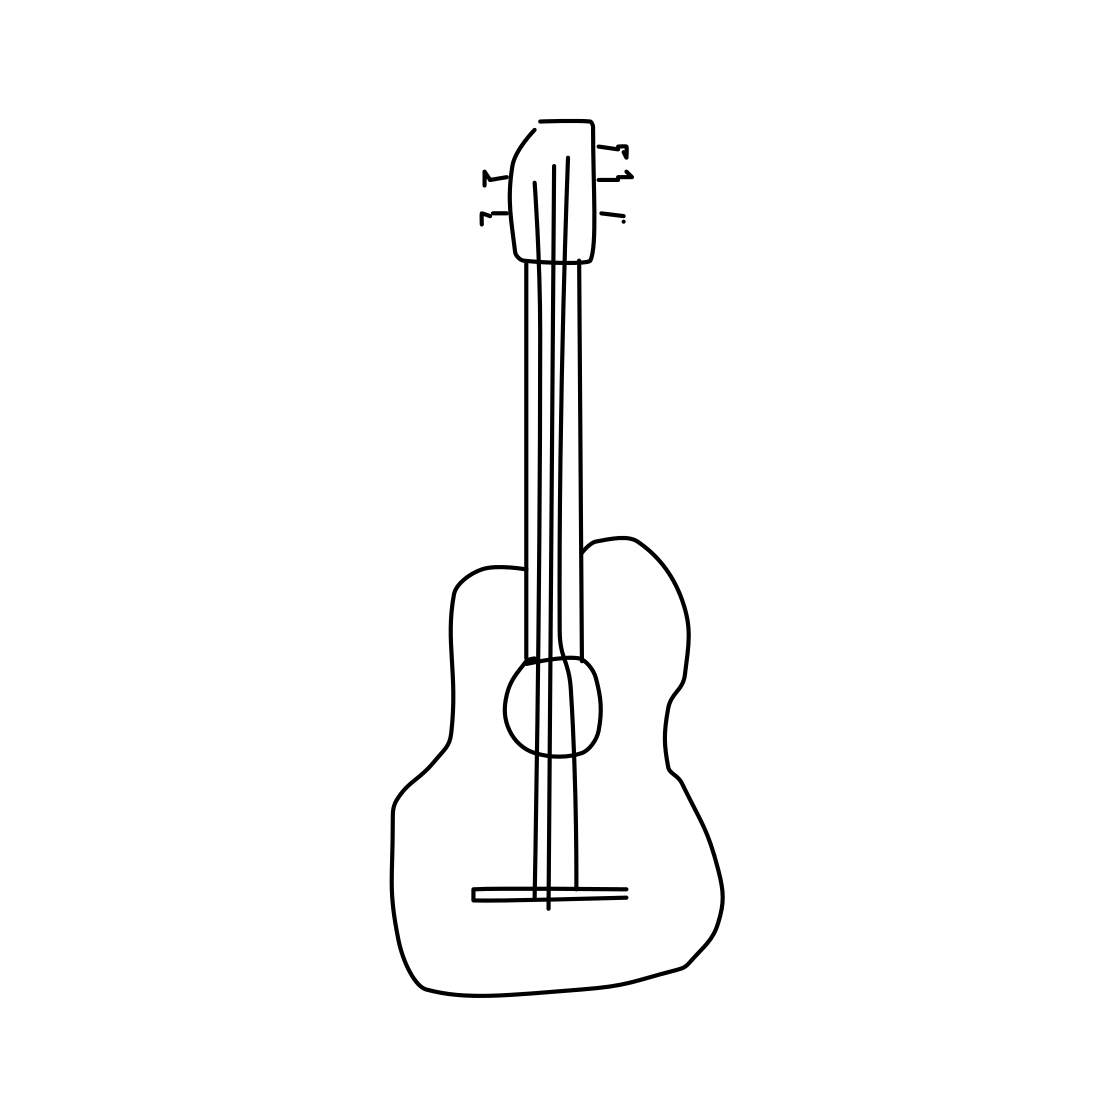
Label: guitar